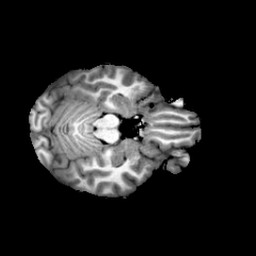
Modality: T1w
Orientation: axial
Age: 20
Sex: female
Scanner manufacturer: philips
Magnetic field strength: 3 T
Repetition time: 0.0082 s
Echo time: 0.0037 s